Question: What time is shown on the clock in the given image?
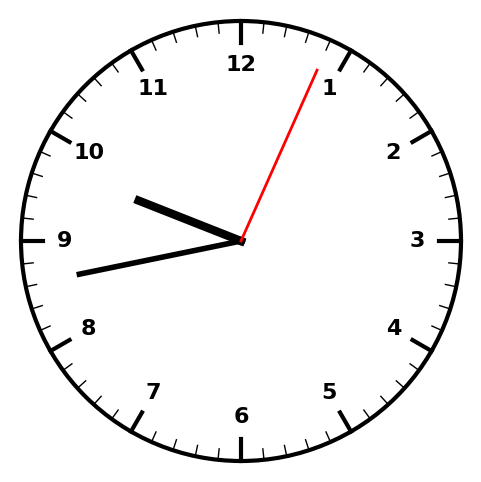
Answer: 09:43:04